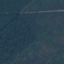
Land use / land cover: Forest